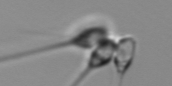
Label: Asterionellopsis_glacialis